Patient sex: M
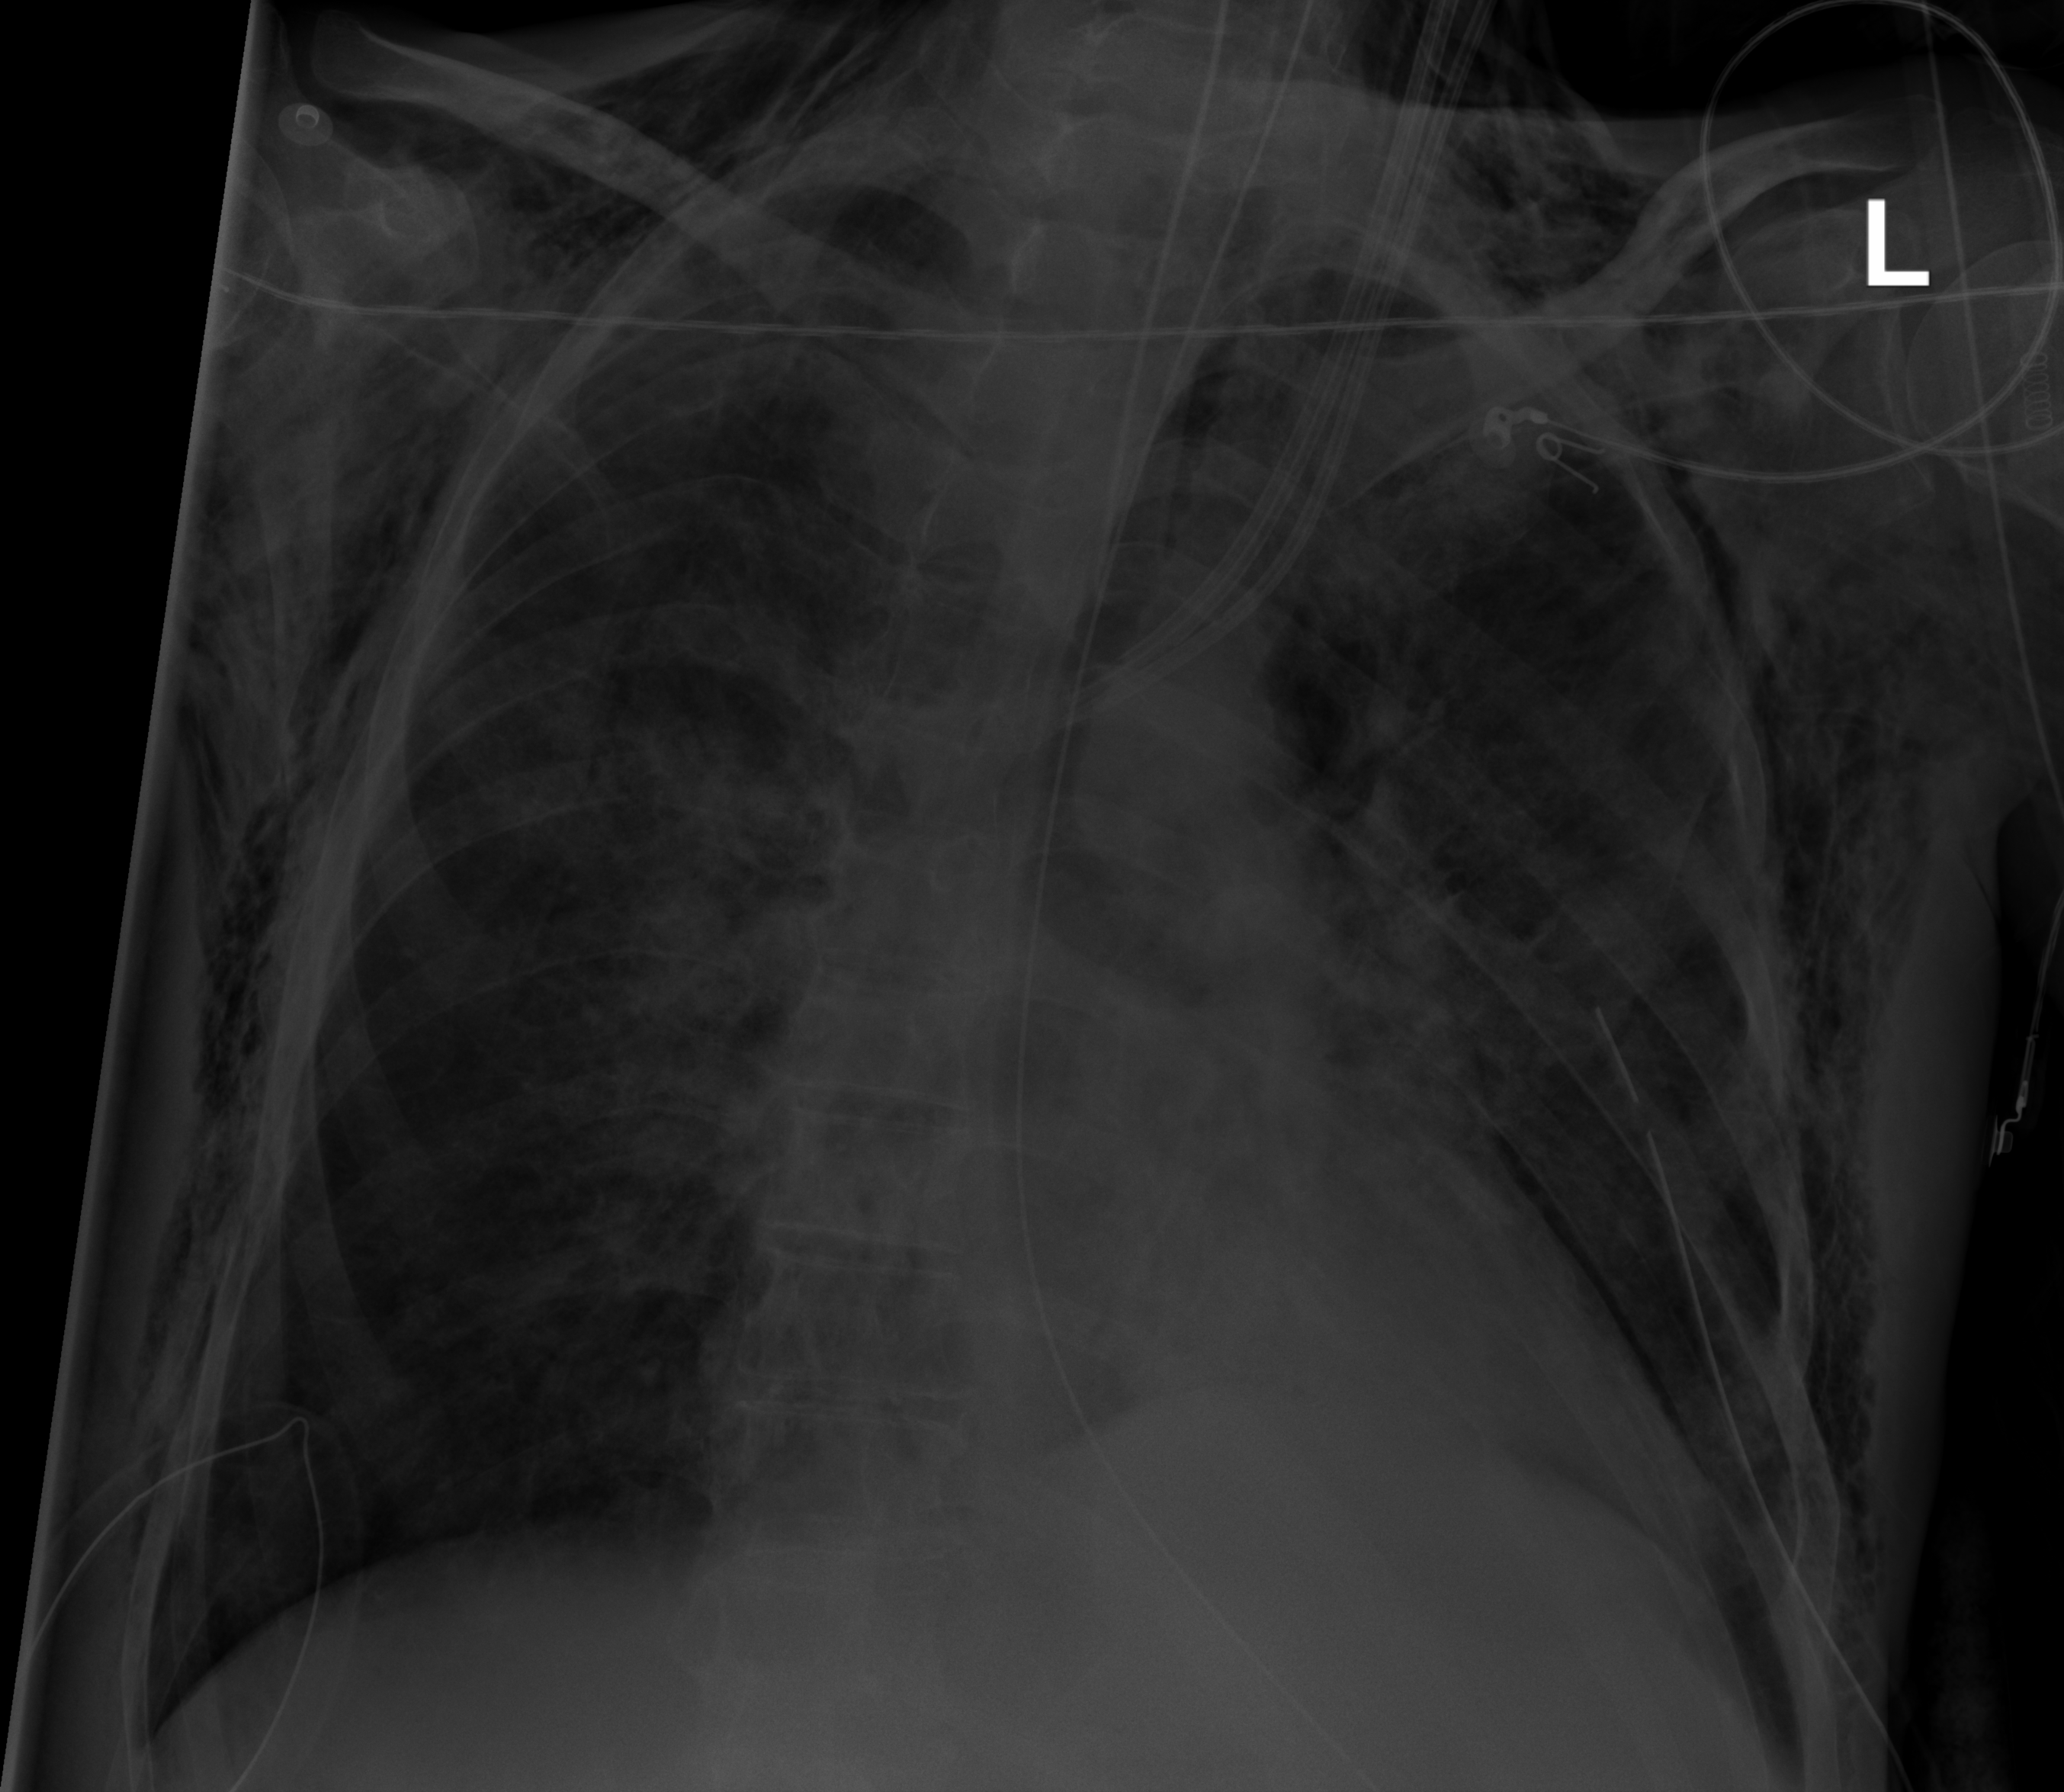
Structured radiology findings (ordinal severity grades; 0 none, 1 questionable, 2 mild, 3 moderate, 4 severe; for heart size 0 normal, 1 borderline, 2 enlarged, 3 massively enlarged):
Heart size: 1
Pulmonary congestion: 0
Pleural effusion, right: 0
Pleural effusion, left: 0
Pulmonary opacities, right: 3
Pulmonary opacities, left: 2
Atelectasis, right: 3
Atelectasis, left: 2